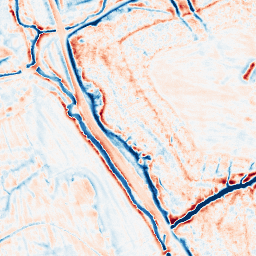
Category: edge_preserving
Decomposition family: bilateral
Decomposition parameters: d: 15
sigma_color: 50
sigma_space: 50
Upsampling method: cubic_catmull_rom
Upsampling parameters: scale: 8
Upsampling scale: 8